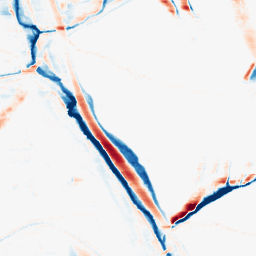
Category: morphological
Decomposition family: morphological_rect
Decomposition parameters: operation: average
width: 20
height: 5
Upsampling method: bilinear
Upsampling parameters: scale: 2
Upsampling scale: 2